Field crop: maize
Growth stage: 2
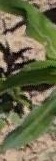
Species: maize